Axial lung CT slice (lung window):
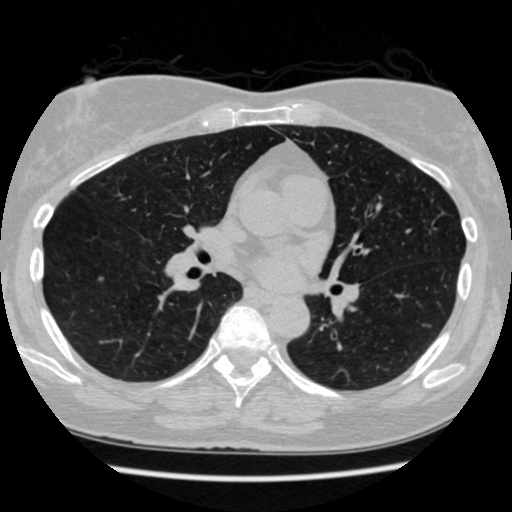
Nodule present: yes
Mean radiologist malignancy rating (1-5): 2.75